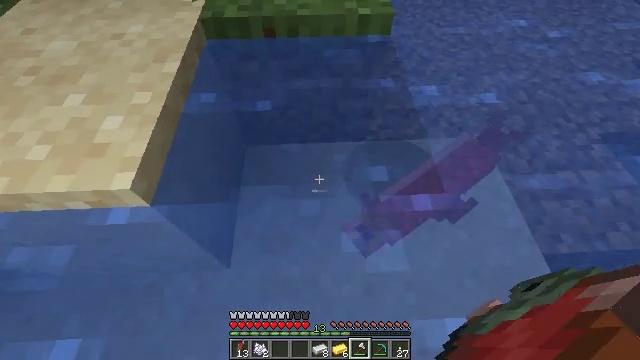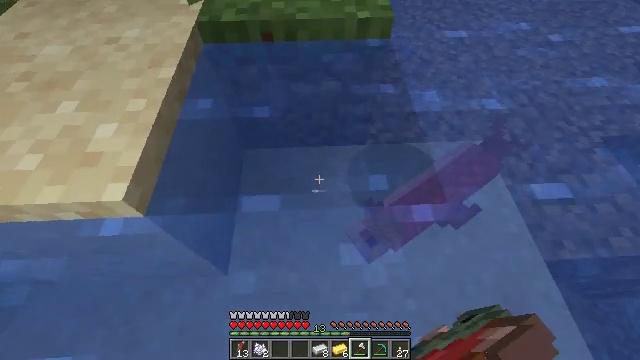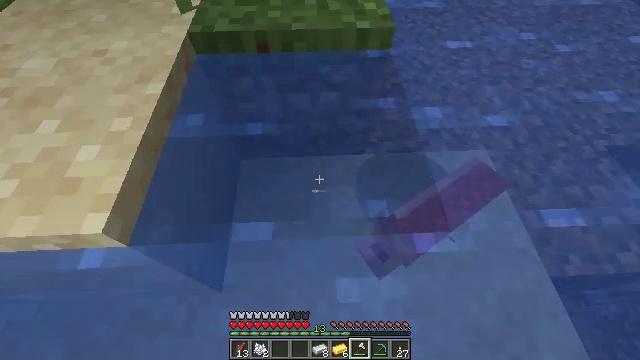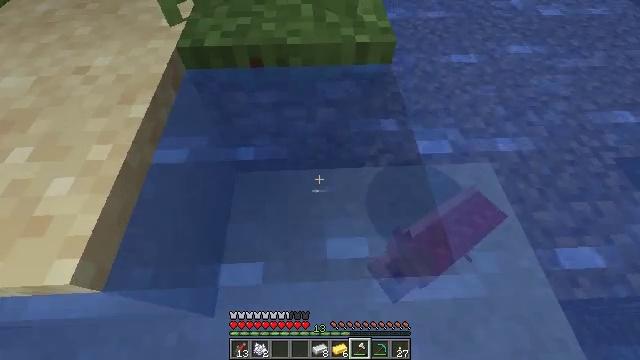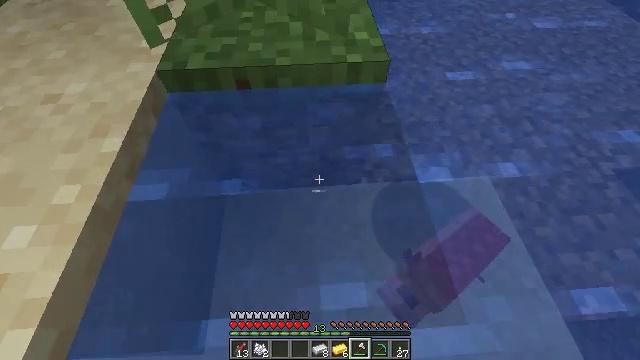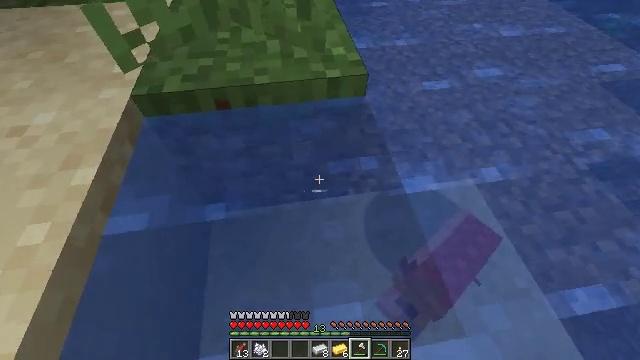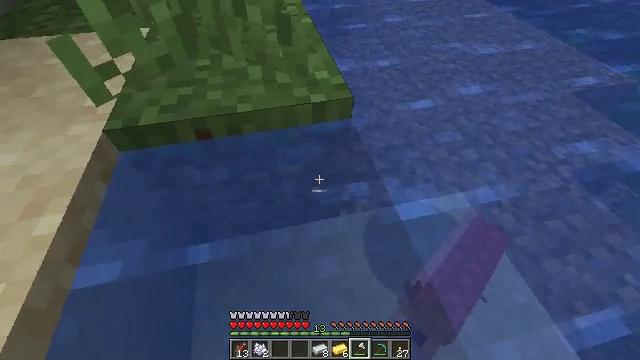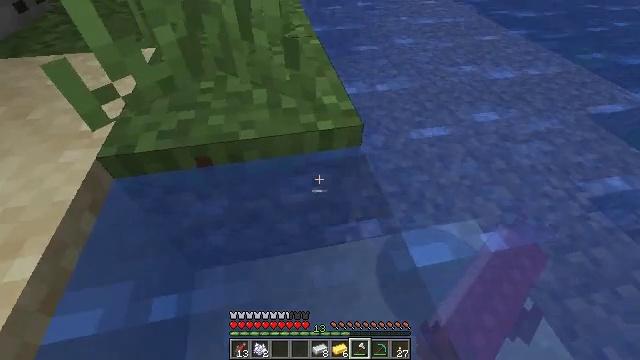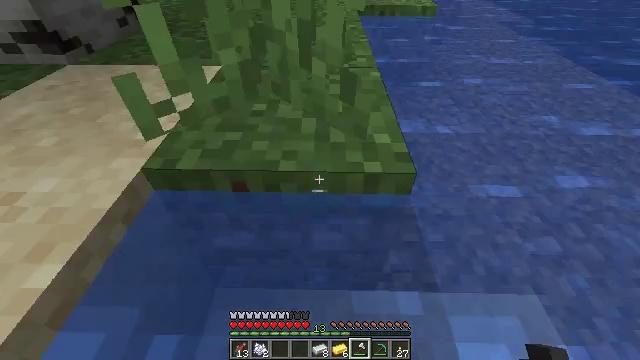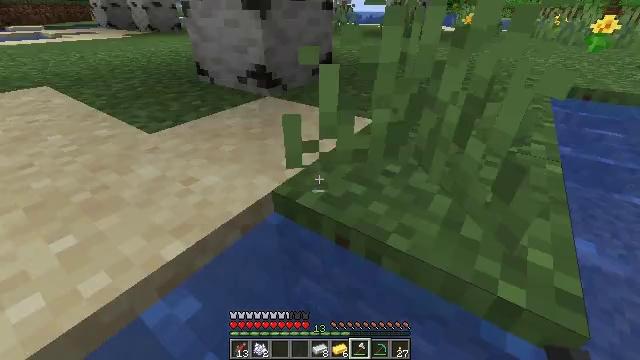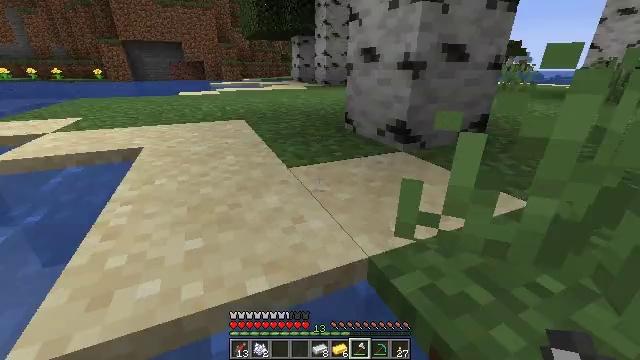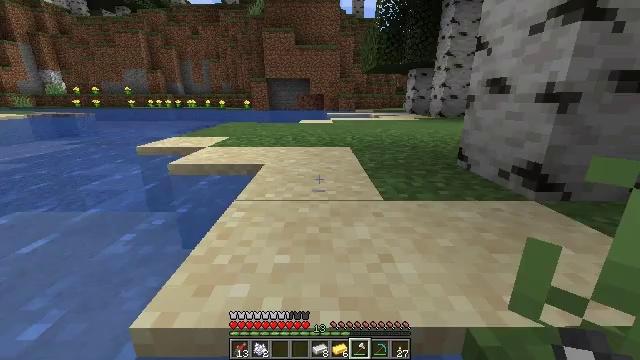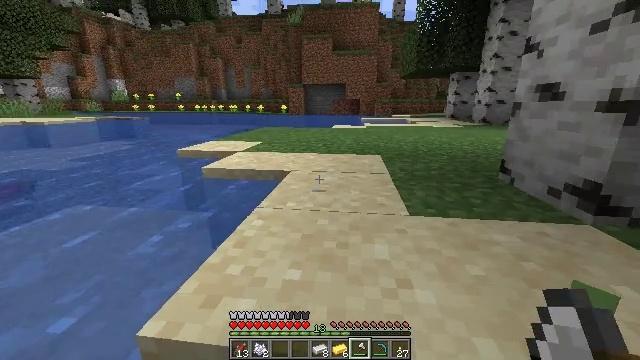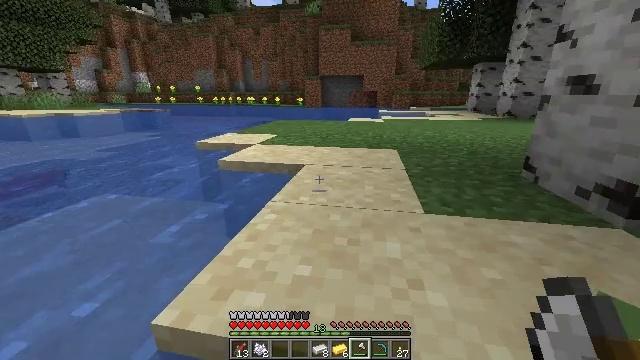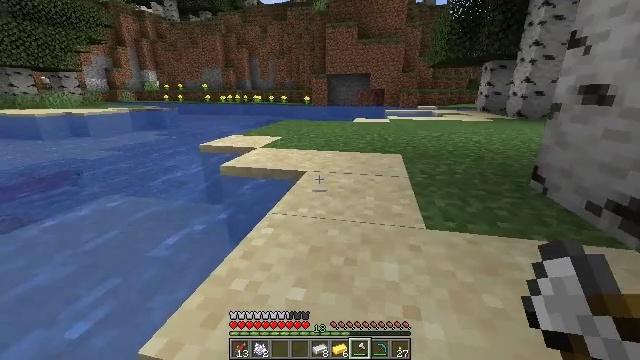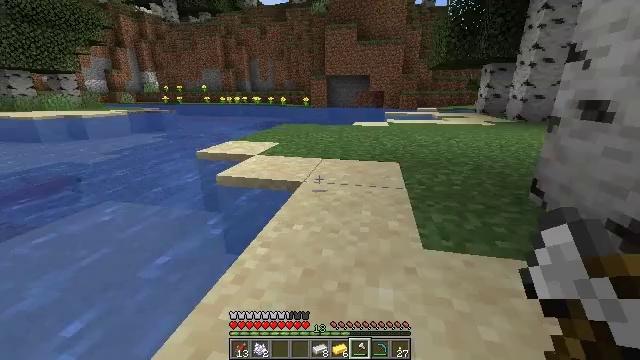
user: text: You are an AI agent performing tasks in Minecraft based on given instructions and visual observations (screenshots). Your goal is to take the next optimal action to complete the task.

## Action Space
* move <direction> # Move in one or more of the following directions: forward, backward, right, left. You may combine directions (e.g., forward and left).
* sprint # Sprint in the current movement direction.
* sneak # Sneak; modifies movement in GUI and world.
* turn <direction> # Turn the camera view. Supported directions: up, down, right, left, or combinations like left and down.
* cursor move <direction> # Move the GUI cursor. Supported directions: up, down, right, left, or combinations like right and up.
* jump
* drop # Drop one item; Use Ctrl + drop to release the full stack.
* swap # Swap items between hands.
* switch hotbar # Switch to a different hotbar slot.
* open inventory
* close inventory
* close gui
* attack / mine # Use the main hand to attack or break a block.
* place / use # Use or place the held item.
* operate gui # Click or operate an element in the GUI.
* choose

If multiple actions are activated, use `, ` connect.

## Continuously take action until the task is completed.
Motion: motion action
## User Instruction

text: Kill aquatic mobs.
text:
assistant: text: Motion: move forward
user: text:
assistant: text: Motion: move forward
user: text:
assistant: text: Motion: move forward
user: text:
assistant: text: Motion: move forward, turn right and up
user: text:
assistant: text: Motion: move forward, turn right and up
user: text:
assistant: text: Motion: move forward, turn right and up
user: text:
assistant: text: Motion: move forward, turn left and up
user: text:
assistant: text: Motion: move forward, turn left and up
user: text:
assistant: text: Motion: move forward, turn left and up
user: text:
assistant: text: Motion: move forward, turn left and up
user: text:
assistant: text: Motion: move forward, turn left and up
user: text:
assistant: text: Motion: move forward, turn left, jump
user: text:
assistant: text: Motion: move forward, turn left and down, jump
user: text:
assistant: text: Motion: move forward, turn left, jump
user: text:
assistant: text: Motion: move forward, jump
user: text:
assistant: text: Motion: move forward, jump
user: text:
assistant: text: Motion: move forward, jump
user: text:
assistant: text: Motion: move forward, jump
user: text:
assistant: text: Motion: move forward, jump
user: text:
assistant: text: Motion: move forward, sprint, jump
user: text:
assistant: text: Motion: move forward, sprint, jump
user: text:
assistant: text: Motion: move forward, sprint, jump
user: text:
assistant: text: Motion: move forward, sprint, jump
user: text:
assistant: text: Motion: move forward, sprint, jump
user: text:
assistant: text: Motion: move forward, jump
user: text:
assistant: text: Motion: move forward, turn left and down, jump
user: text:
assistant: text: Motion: move forward, turn left and down, jump
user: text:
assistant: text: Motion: move forward, turn left and down, jump
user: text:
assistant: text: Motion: move forward, turn left and down, jump
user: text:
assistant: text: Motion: move forward